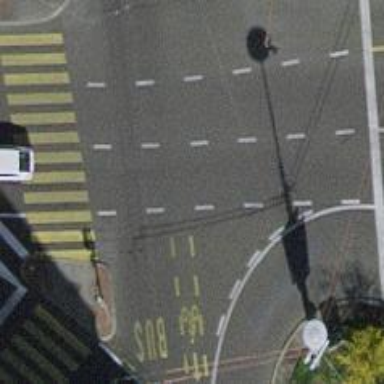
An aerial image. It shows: Road with traffic signals.